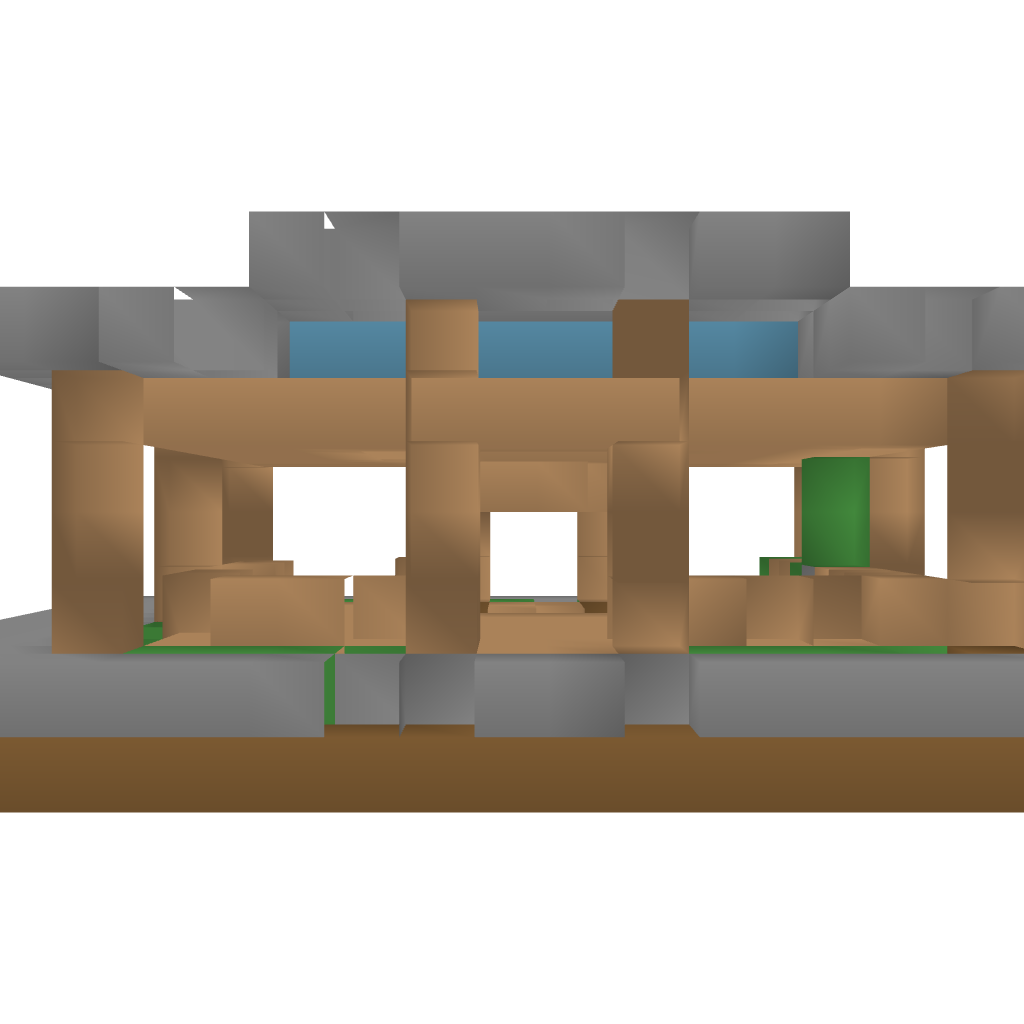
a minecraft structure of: minecraft medieval blacksmith bad low quality